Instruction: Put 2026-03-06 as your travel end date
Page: home
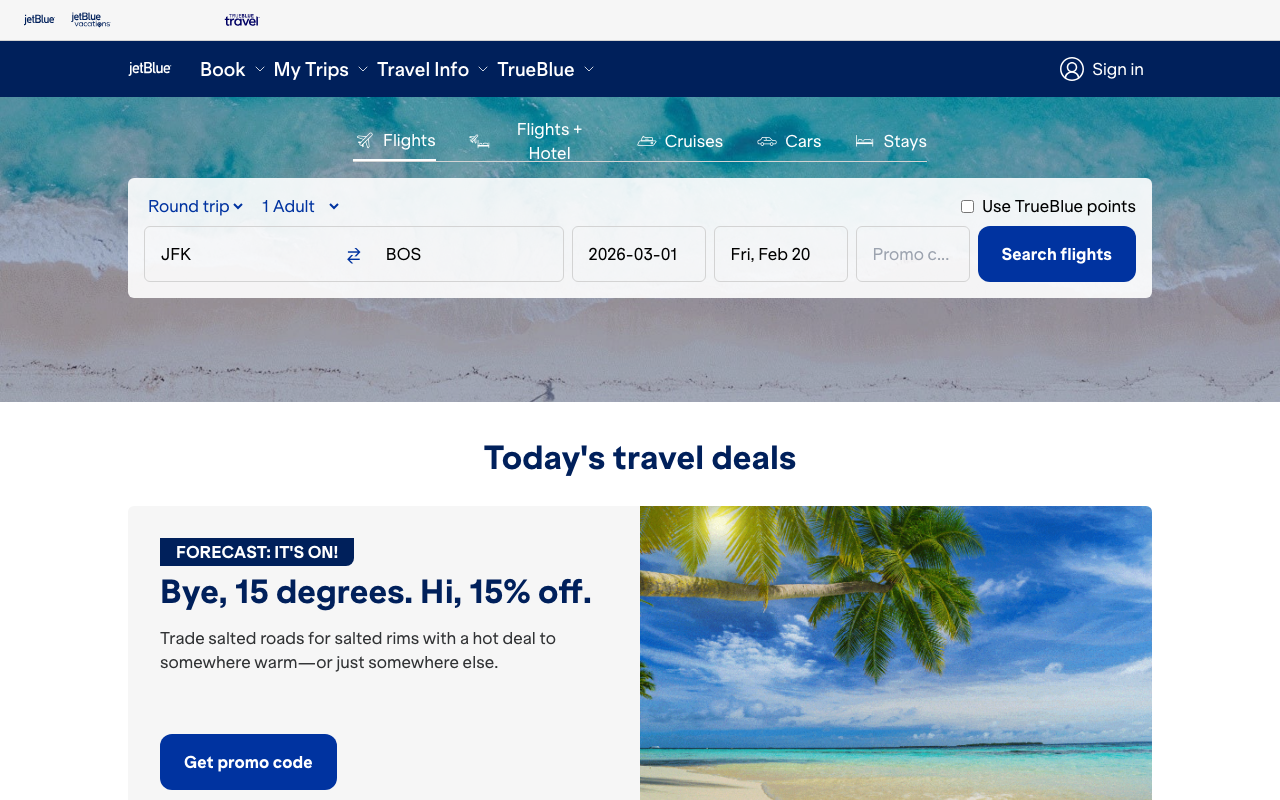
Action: type